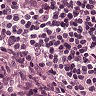
Metastatic tissue present: yes